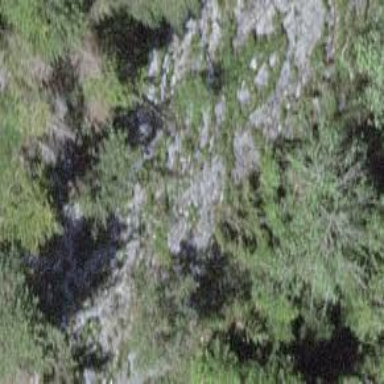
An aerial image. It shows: Natural cliff.